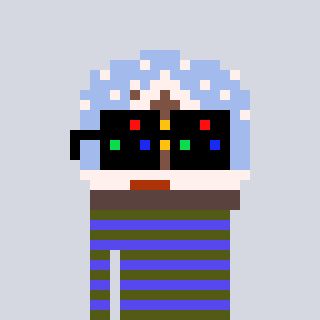
a pixel art character with square black sunglasses, a snow globe-shaped head and a computerblue-colored body on a cool background